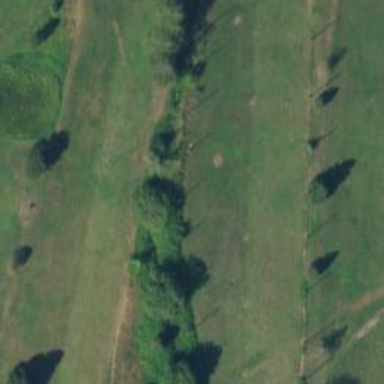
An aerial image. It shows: Driving range for golf practice.